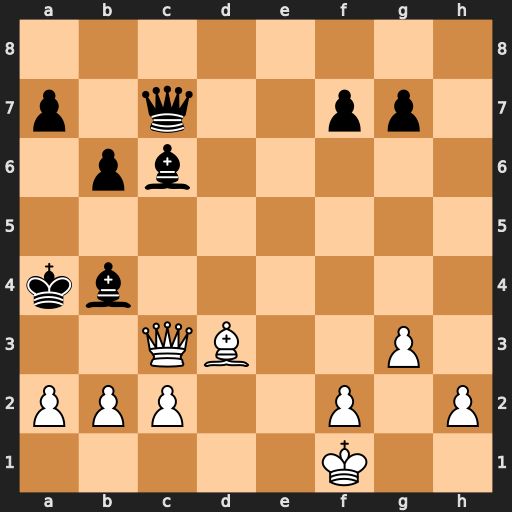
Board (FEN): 8/p1q2pp1/1pb5/8/kb6/2QB2P1/PPP2P1P/5K2
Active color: w
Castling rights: -
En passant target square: -
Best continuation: Qb3+ Ka5 a3 Bd2 Ke2 b5 Kxd2